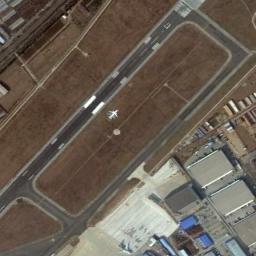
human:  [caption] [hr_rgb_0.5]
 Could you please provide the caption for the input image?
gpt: Next to the runway is a large area of ​​brown bare ground  There are white short and thick signs on the runway  There are many buildings next to the runway .

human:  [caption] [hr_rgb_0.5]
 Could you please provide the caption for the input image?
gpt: The runway is on the bare land next to some houses .

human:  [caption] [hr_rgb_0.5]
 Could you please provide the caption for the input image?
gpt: There are many buildings of different shapes beside the runway .

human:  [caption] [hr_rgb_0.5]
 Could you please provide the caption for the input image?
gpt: The runway goes through the clearing and a plane is next to the runway .

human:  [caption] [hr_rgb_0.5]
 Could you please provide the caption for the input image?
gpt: There are some buildings beside the runway .